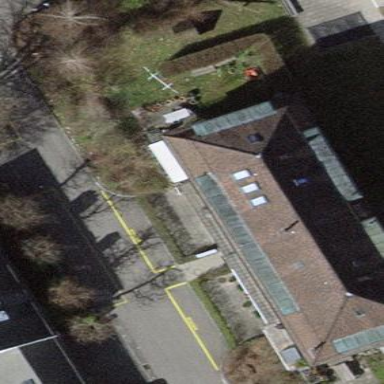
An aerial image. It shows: Building with pyramidal-shaped roof.